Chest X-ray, AP view. Patient: 87 years old, sex M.
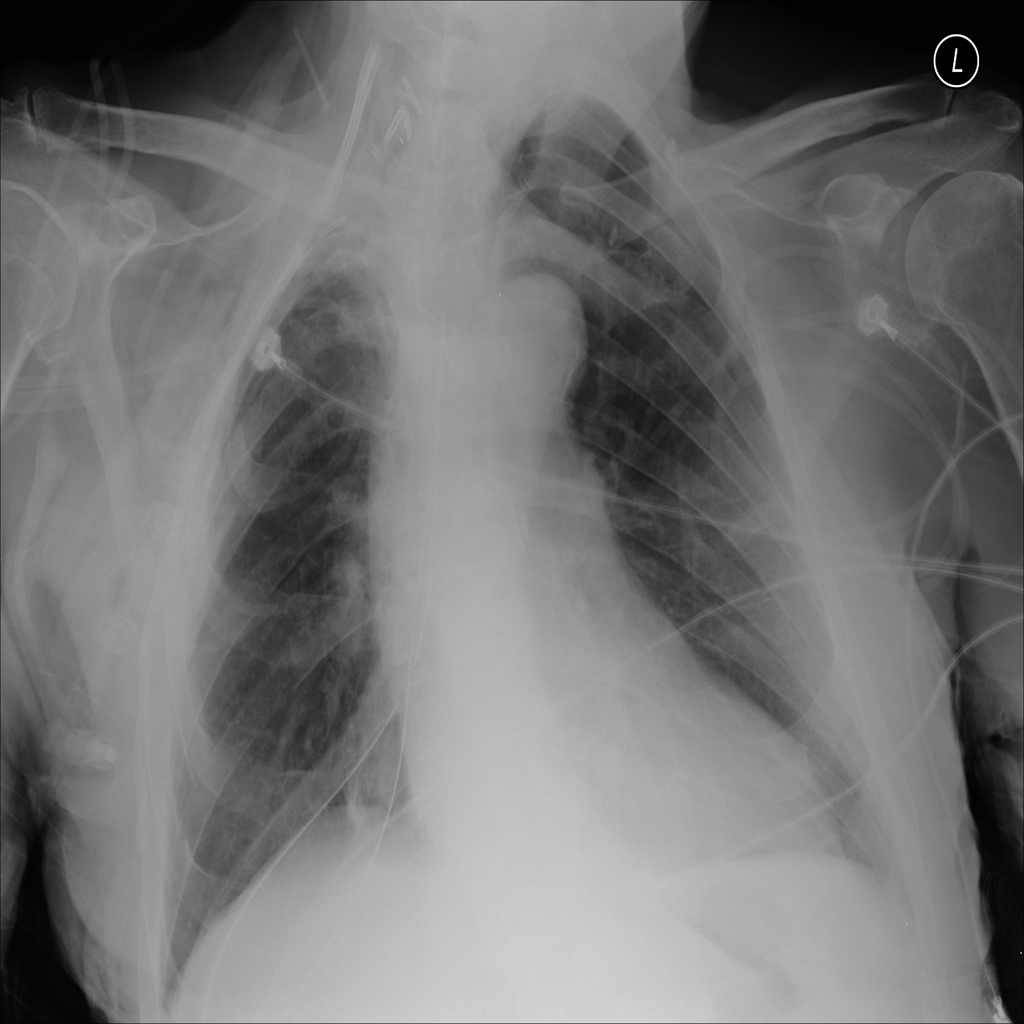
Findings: Emphysema